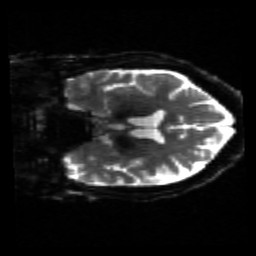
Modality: sbref
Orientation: coronal
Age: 68
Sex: male
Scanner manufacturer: siemens
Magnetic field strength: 3 T
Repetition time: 4.71 s
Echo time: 0.0906 s